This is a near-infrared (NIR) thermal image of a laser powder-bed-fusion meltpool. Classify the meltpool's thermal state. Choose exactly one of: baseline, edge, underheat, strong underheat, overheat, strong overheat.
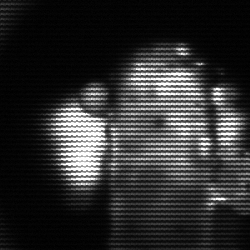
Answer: strong underheat